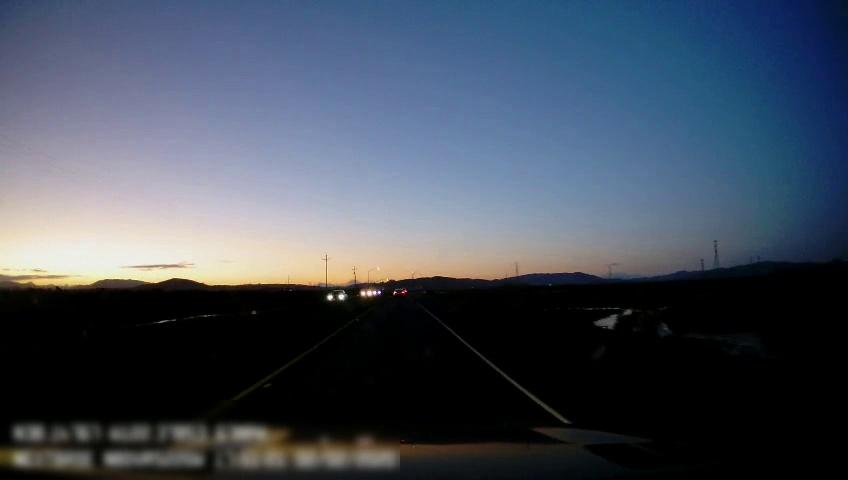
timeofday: Dusk/Dawn/Twilight
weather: Sunny
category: Drivable Space
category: Vehicles | Car
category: Vehicles | Truck
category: Vehicles | SUV
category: Lanes | Current Lane
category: Lanes | Current Lane